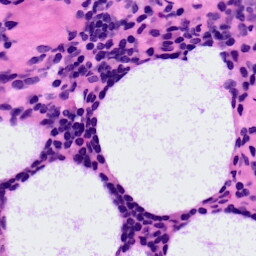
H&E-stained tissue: LymphNode